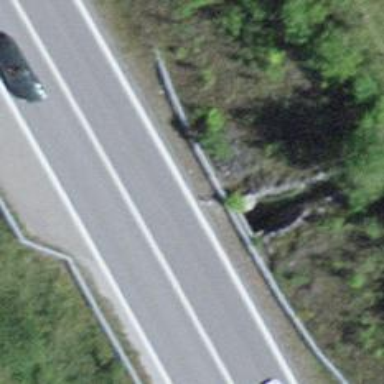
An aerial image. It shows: Asphalt trunk highway.